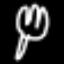
Label: fork